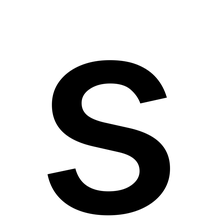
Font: Inter_Medium